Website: apple
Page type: account-selection
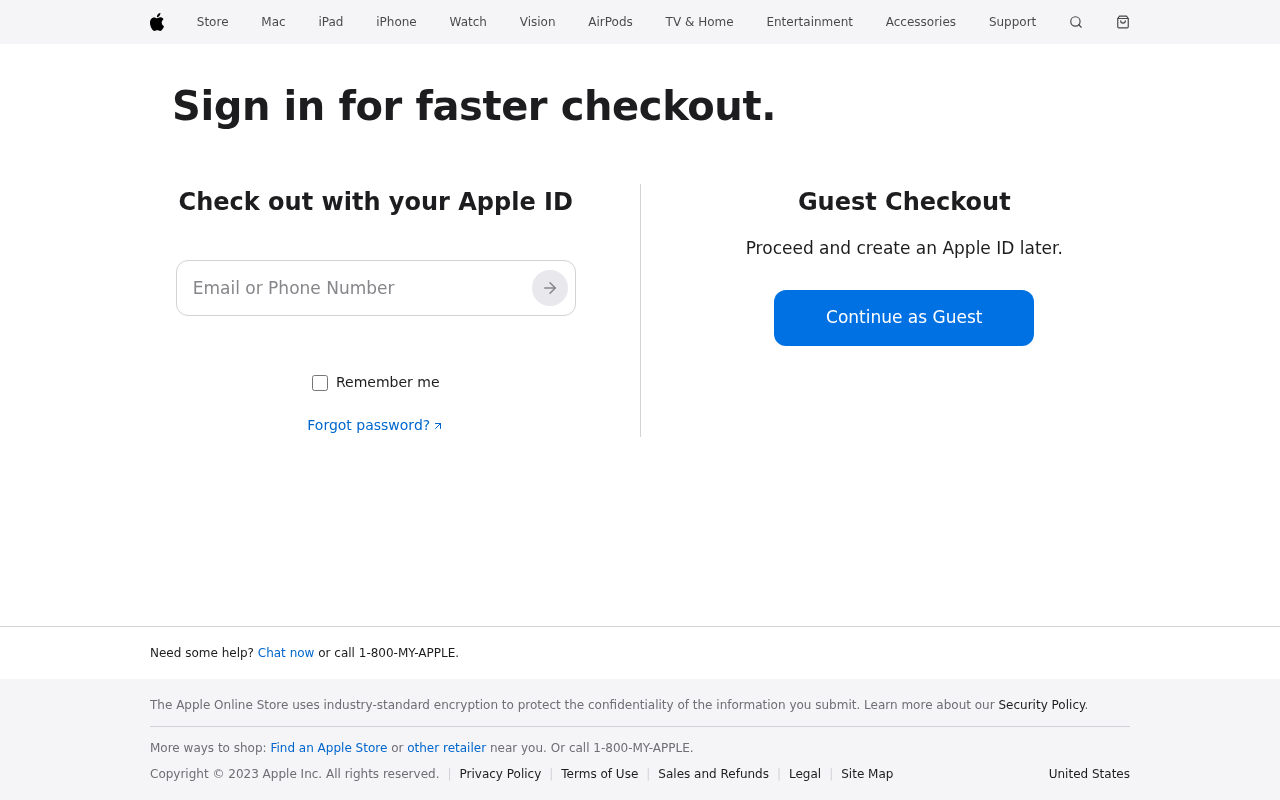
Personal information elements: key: PII_EMAIL
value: katherinematthews@gmail.com